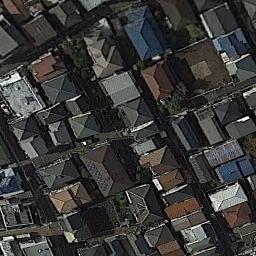
Label: residential